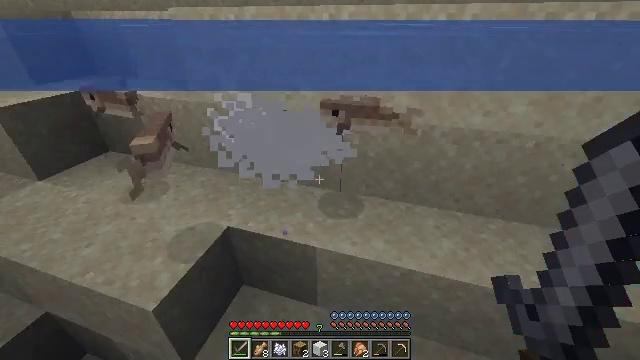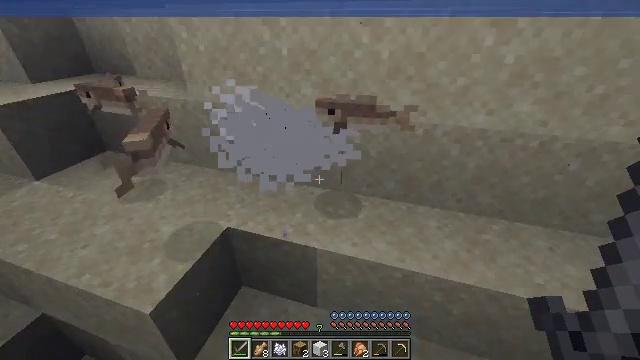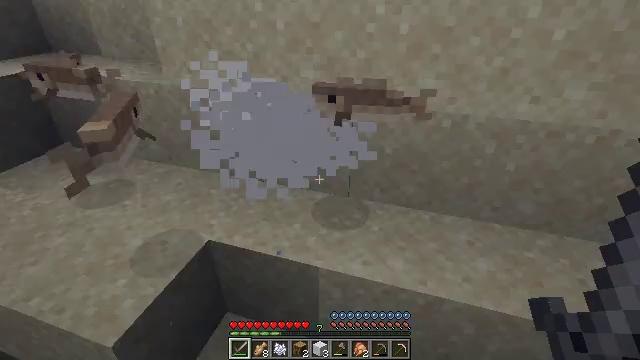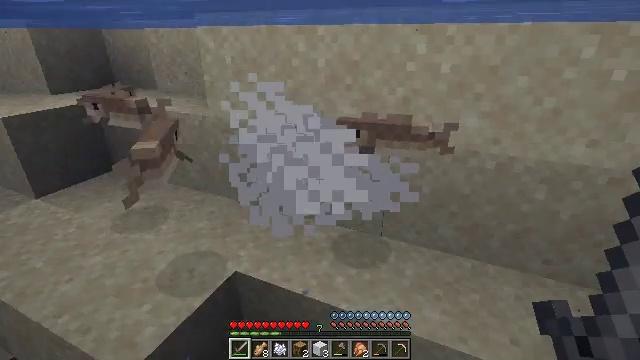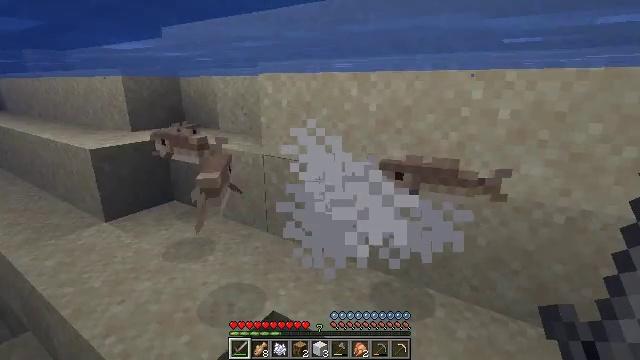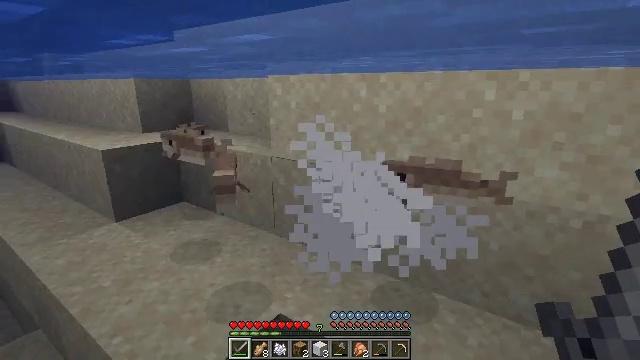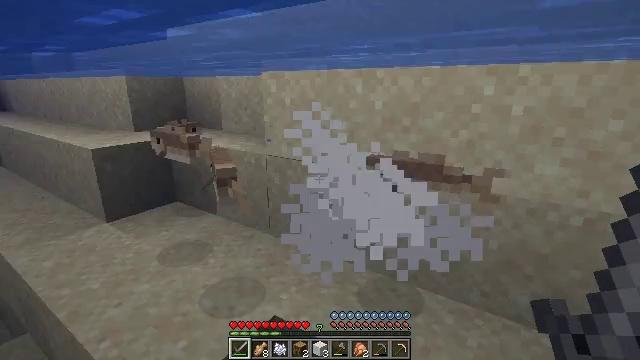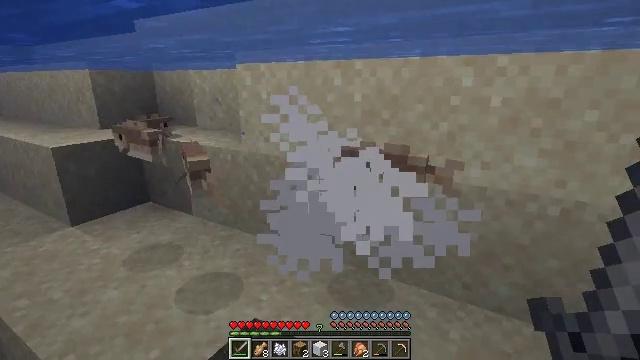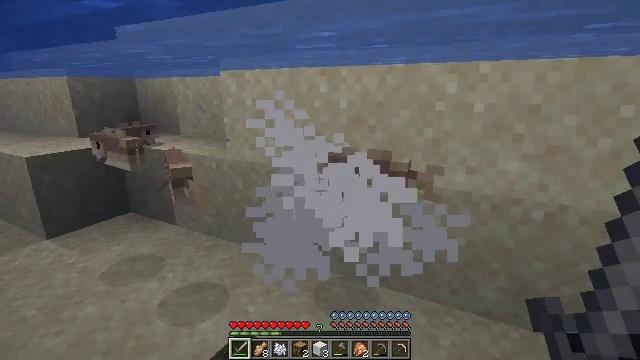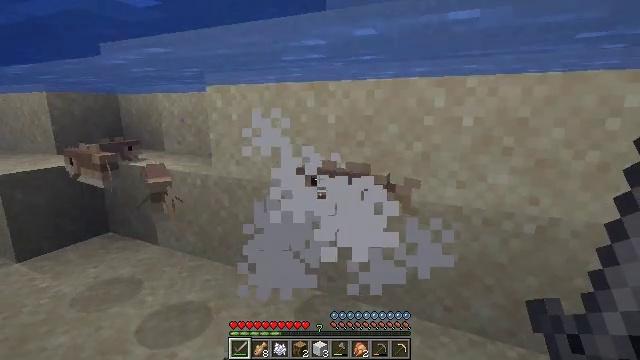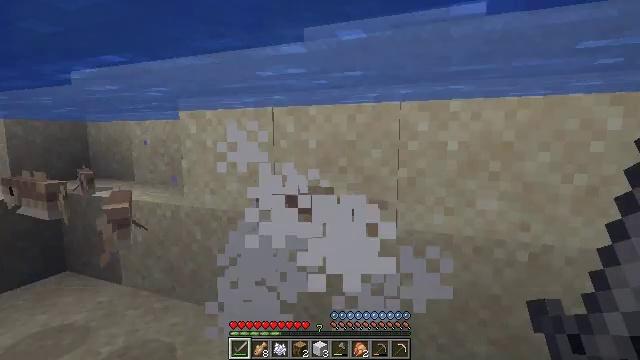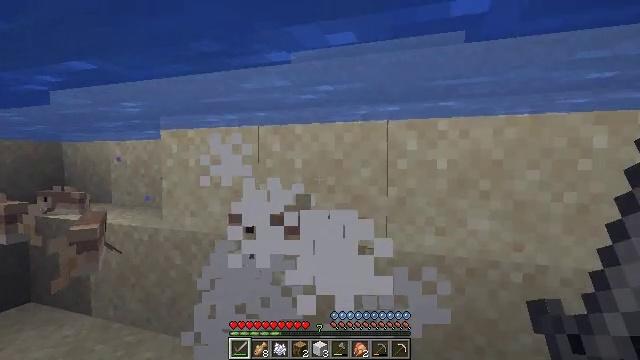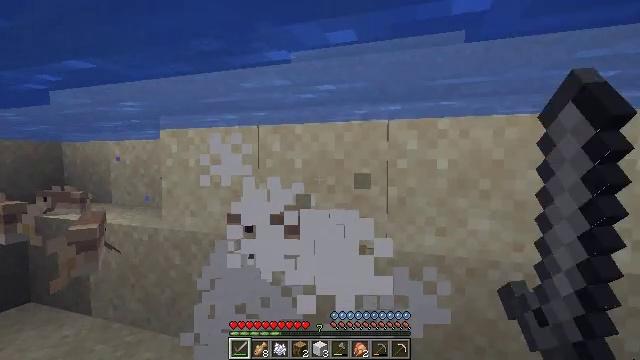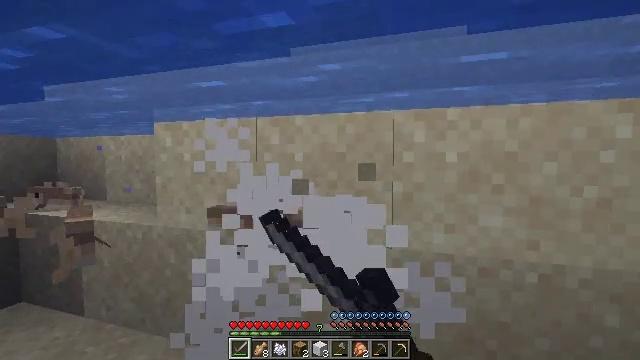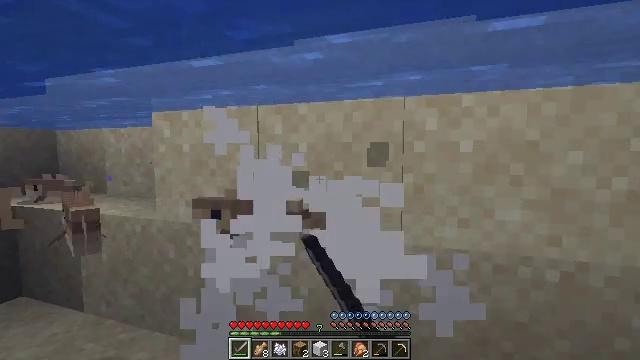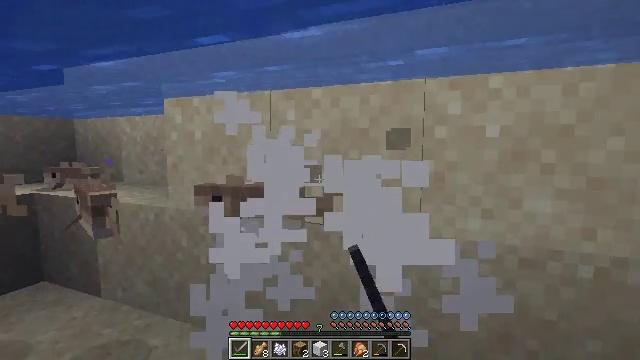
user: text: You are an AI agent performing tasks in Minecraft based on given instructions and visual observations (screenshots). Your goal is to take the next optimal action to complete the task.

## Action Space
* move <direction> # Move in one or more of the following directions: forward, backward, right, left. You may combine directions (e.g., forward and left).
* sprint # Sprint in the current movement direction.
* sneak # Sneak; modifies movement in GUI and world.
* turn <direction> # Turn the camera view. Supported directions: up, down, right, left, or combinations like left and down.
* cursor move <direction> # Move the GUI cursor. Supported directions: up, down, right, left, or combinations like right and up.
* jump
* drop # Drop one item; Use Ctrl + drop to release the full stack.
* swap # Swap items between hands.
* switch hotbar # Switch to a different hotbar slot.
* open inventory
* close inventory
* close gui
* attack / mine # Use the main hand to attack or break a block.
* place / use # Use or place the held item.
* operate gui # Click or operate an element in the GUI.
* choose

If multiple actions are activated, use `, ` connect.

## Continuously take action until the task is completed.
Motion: motion action
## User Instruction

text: Hunt fish.
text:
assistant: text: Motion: no_op
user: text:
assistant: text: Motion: no_op
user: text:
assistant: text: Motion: turn left and up
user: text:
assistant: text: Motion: turn left and up
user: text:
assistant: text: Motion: move forward, turn left
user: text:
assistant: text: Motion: move forward
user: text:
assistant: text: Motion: move forward, turn right
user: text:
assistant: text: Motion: move forward, turn right and up
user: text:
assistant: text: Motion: move forward, turn right and up
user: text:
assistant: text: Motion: move forward, turn right and up
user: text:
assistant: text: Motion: move forward, turn right and up, attack / mine
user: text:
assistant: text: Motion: move forward, attack / mine
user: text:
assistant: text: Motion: move forward, attack / mine
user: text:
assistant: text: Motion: move forward, attack / mine
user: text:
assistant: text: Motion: move forward, turn left and down
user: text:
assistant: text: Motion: move forward, turn left and down
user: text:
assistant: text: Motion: move forward, turn left and down
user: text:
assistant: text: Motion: move forward, turn left and down
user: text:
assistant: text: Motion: move forward, turn left
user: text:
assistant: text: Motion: move forward, turn left
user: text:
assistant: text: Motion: move forward, turn left and up
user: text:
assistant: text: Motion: move forward, turn left and up
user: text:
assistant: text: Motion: move forward, turn left and up
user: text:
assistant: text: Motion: move forward, turn left and up, attack / mine
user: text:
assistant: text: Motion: move forward, attack / mine
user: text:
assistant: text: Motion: move forward, attack / mine
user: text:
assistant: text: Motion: move forward, attack / mine
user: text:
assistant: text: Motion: move forward, turn left
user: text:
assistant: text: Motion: move forward, turn left
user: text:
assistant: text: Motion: move forward, turn left